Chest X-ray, PA view. Patient: 56 years old, sex F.
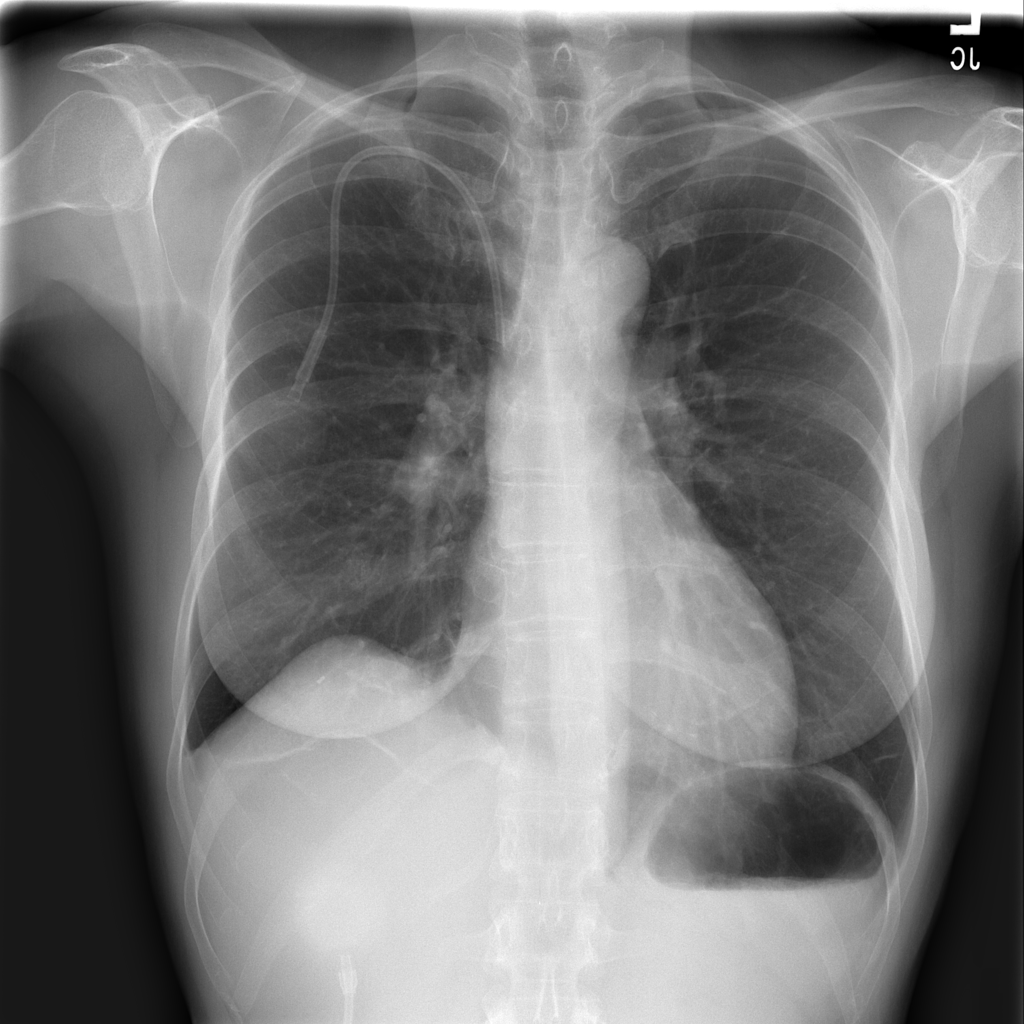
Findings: No Finding